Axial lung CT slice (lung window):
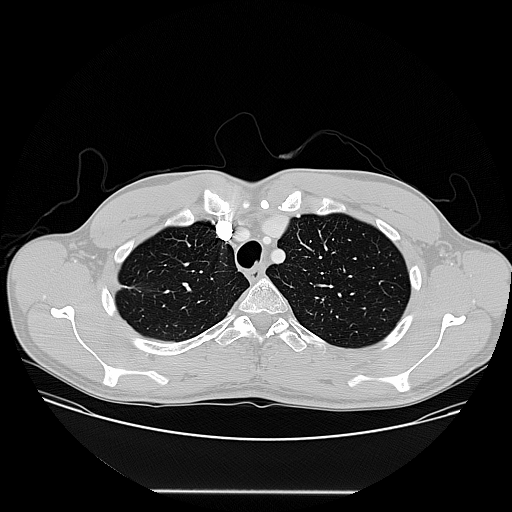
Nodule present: no